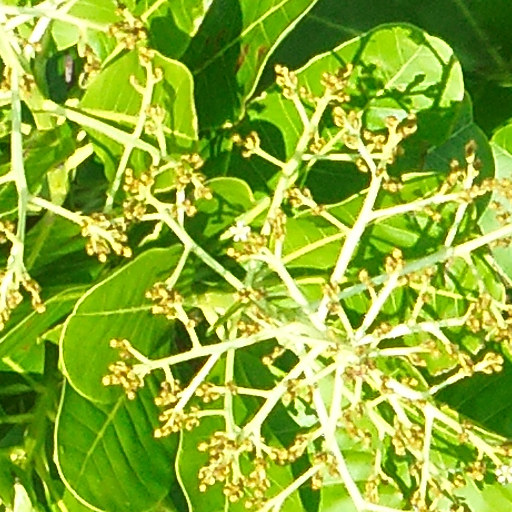
Species: Anacardium excelsum
GBIF accepted scientific name: Anacardium excelsum
Crown area (m\u00b2): 129.47